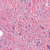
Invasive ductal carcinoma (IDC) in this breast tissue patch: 1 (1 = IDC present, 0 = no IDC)